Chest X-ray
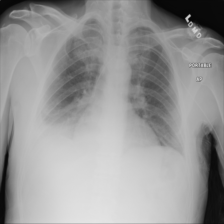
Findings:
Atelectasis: negative
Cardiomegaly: negative
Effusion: negative
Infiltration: negative
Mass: negative
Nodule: negative
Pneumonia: negative
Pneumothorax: negative
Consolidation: positive
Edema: negative
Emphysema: negative
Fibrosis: negative
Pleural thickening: negative
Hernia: negative